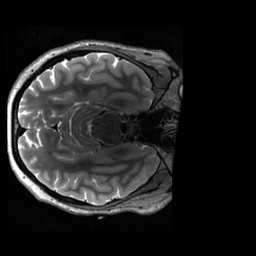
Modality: T2w
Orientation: axial
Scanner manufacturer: siemens
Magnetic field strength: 3 T
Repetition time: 3.2 s
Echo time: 0.564 s